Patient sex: M
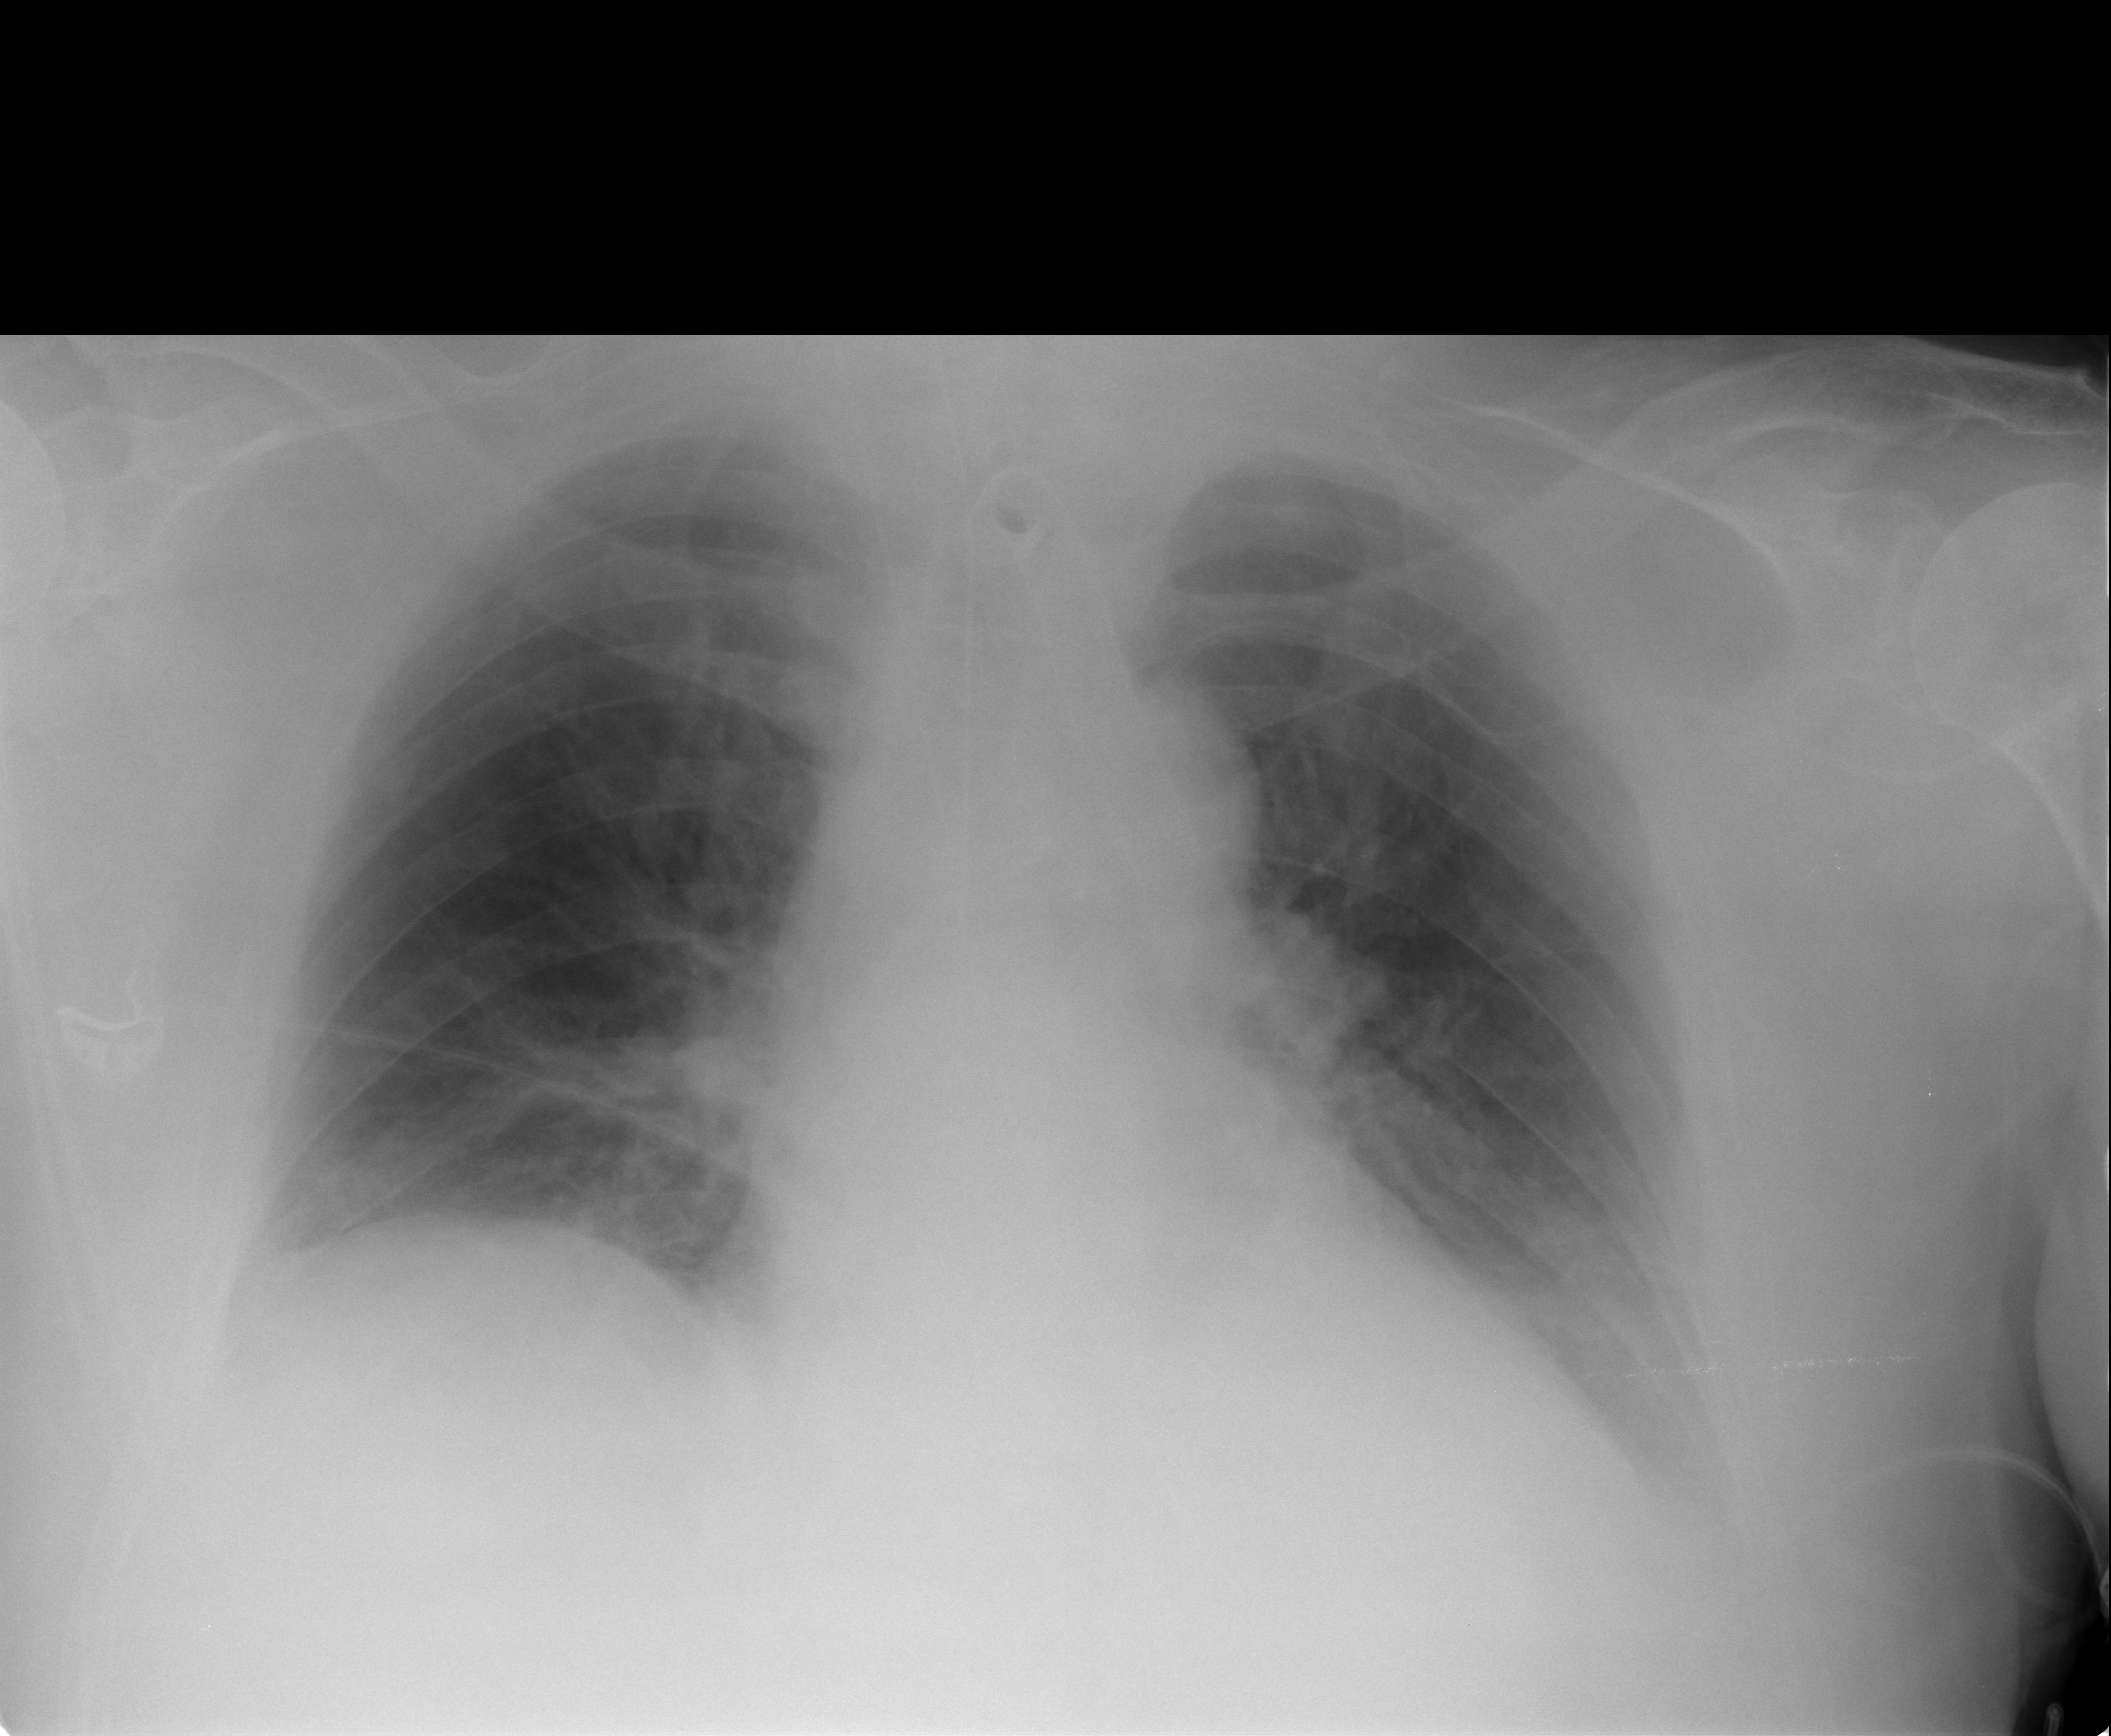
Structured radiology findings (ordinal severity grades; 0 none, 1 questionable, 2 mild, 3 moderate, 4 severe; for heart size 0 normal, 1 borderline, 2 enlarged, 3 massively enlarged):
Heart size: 2
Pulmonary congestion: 2
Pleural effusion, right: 2
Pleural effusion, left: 2
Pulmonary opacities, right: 0
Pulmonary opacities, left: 0
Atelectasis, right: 2
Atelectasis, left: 2